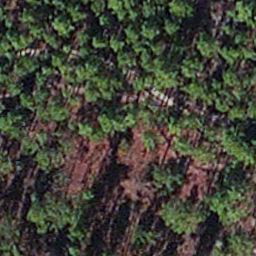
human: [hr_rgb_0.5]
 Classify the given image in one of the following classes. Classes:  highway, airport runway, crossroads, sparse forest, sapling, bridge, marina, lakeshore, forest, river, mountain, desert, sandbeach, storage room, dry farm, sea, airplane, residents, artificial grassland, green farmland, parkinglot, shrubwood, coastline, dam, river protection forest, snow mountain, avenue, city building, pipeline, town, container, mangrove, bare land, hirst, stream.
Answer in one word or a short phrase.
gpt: sapling